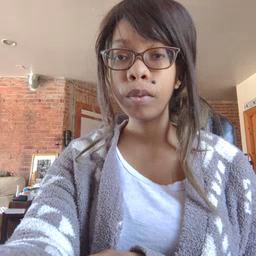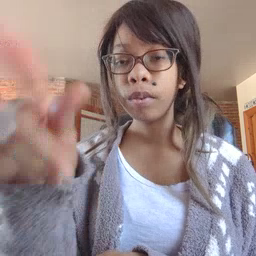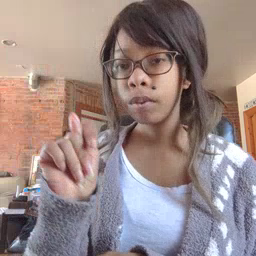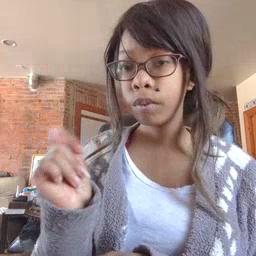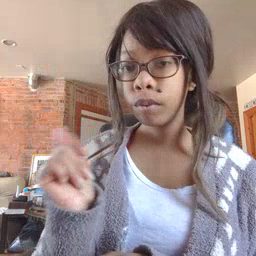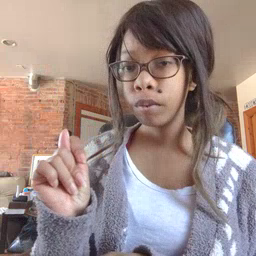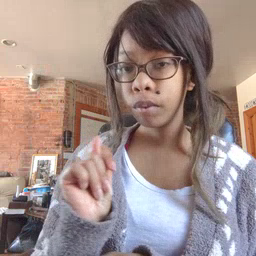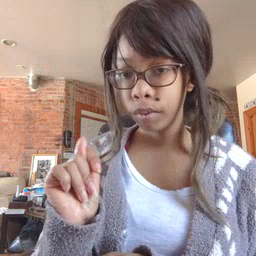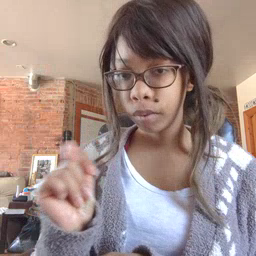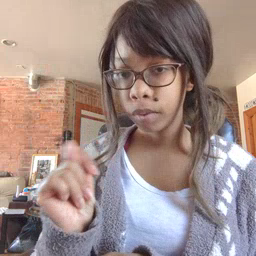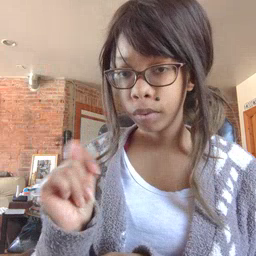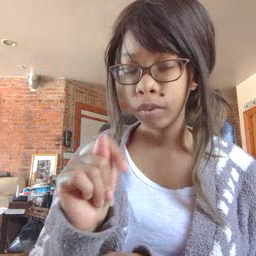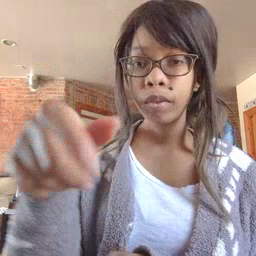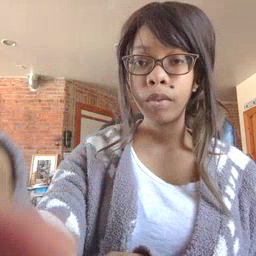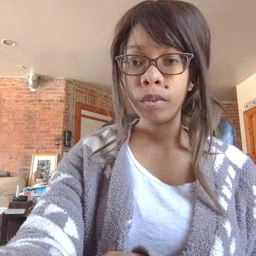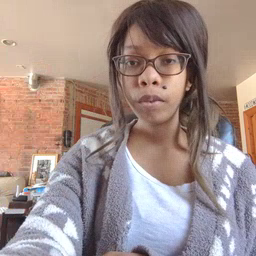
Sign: potty